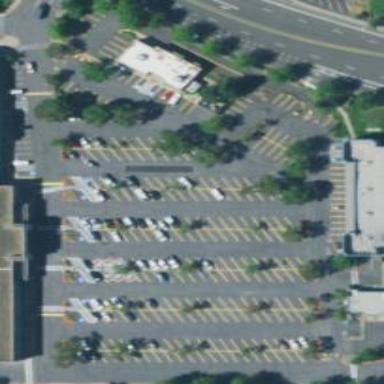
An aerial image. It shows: Parking area with surface.